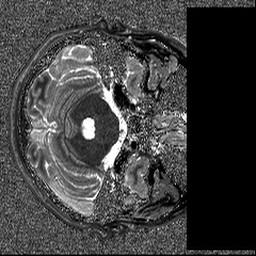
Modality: T1map
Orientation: axial
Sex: male